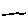
Label: line